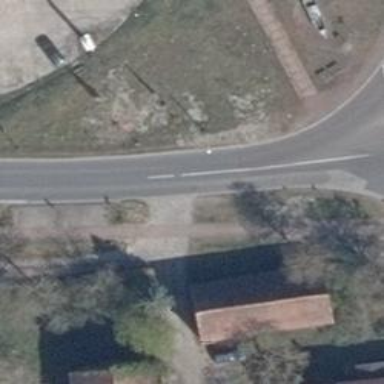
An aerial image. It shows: Secondary road with asphalt surface.